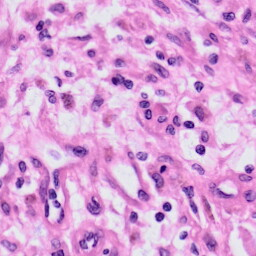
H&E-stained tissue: Skin